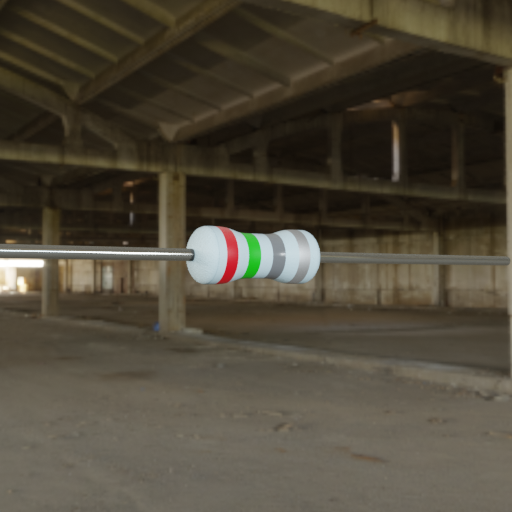
Resistor colour bands (in order): red, green, gray, silver